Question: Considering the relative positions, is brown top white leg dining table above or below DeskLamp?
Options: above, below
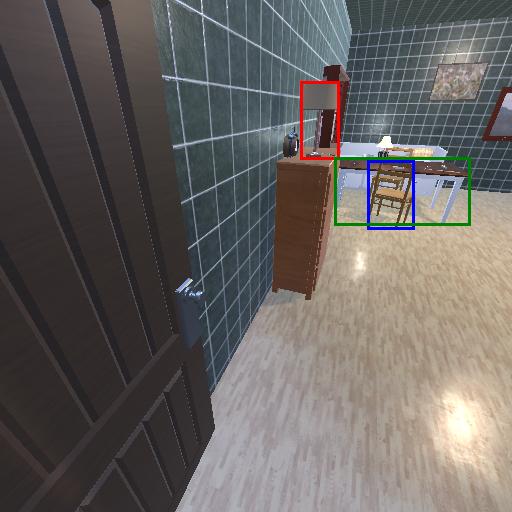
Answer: above